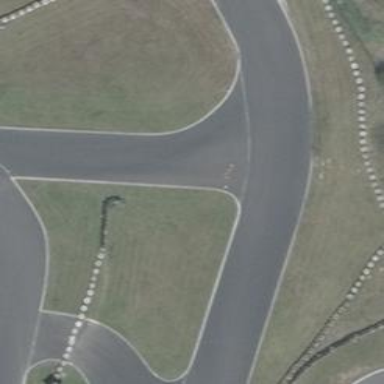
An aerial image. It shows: Motor sport raceway with asphalt surface.